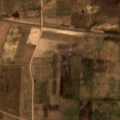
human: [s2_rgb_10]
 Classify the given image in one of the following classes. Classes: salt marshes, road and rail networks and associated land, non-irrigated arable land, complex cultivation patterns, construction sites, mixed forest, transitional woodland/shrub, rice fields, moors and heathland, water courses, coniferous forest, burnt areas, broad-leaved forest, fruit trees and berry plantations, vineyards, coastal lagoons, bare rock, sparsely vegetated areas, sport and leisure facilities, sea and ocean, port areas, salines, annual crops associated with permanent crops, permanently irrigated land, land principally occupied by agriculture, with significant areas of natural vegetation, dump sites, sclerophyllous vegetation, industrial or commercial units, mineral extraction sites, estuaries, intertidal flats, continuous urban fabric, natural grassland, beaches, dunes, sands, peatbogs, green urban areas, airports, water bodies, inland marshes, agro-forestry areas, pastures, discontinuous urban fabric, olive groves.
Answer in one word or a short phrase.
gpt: non-irrigated arable land